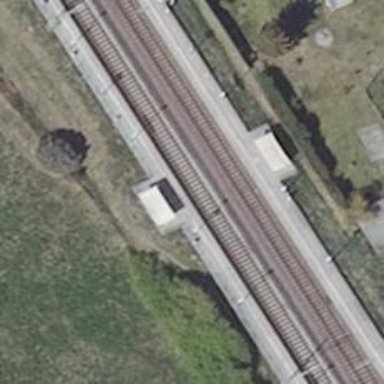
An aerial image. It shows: Shelter for public transport.